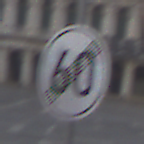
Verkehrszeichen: EndeGeschwindigkeit60
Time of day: SunriseSunset
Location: Outdoor (Urban)
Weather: PartlyCloudy
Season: NotSpecified
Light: Natural